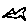
Label: fish